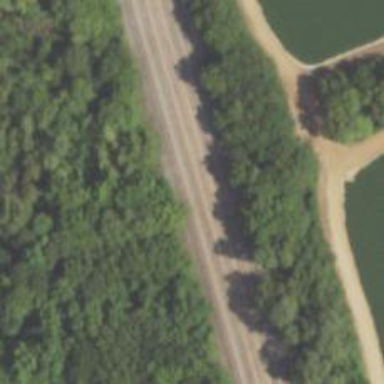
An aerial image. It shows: Railway siding with rails.